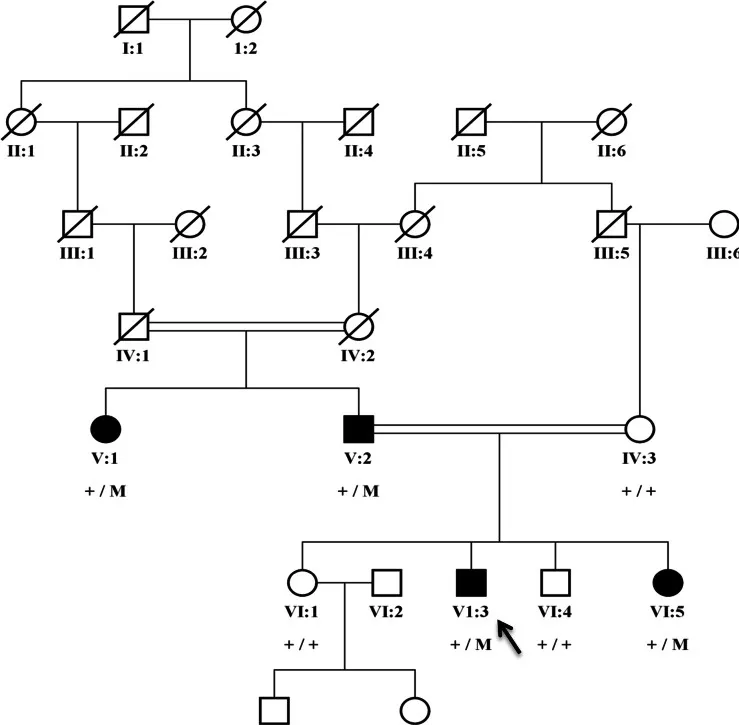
Segregation of a PRDM5 missense variant in a family with Axenfeld-Rieger syndrome. The c.877A>G; p. Lys293Glu variant is indicated with an M, and the wild-type allele with a +. All affected individuals carry the variant heterozygously, while the unaffected individuals do not carry the variant. The proband is indicated with an arrow.
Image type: pathology (immunostaining)